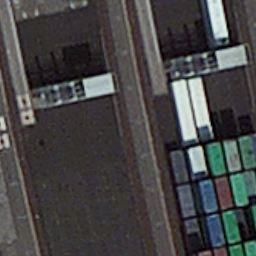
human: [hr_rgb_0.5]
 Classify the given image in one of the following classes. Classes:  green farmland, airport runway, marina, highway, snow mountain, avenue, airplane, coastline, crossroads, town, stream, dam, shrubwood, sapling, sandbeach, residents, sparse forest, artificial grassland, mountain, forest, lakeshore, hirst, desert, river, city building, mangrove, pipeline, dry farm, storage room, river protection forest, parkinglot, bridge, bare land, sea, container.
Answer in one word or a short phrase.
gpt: container